Field crop: maize
Growth stage: 1
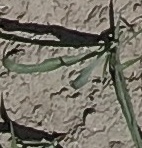
Species: sorghum